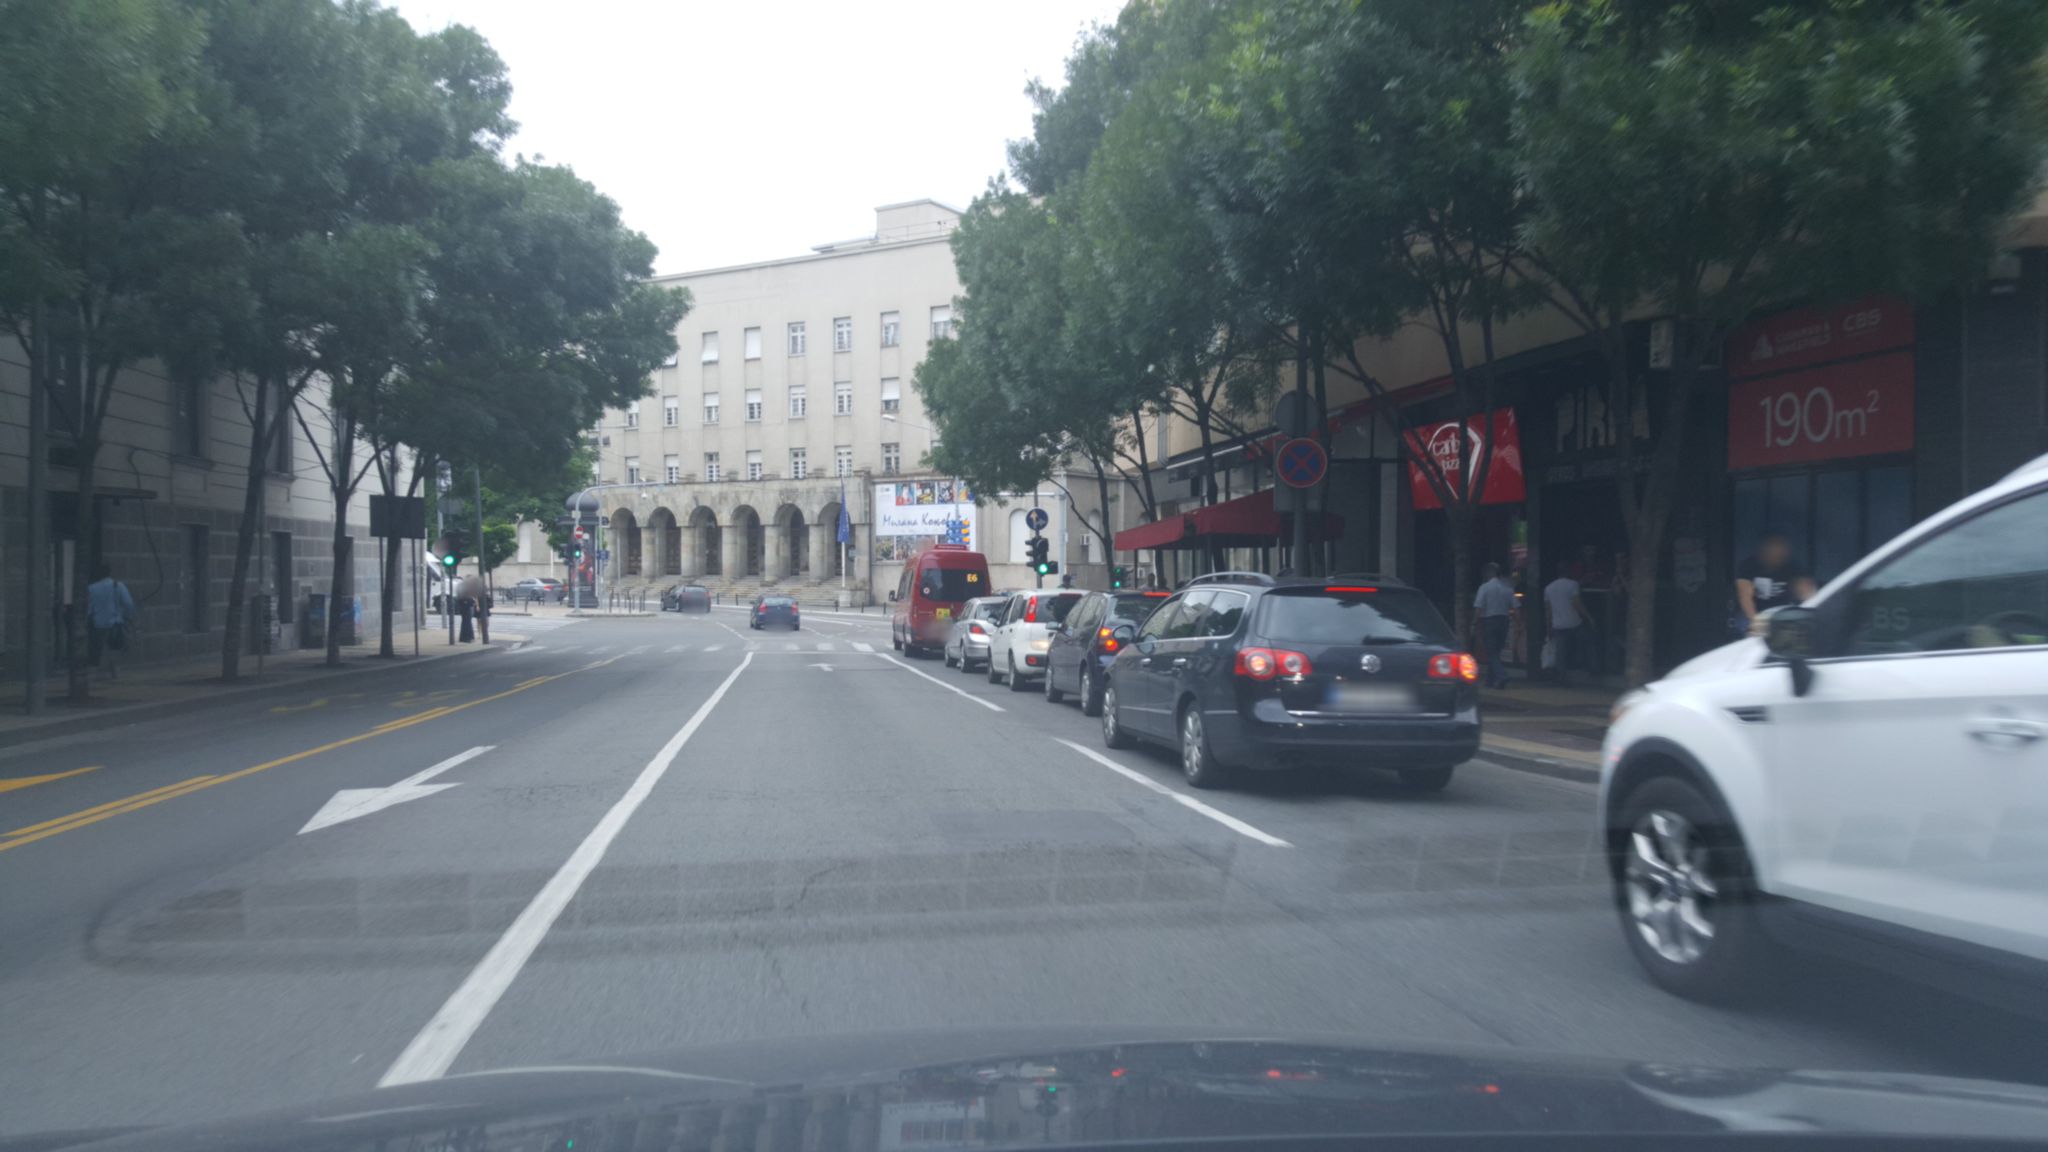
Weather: cloudy
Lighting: day
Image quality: good
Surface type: driving surface
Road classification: footway
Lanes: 4
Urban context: urban centre
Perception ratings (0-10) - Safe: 1.94, Lively: 8.74, Beautiful: 5.34, Boring: 1.09, Depressing: 2.26, Wealthy: 4.08